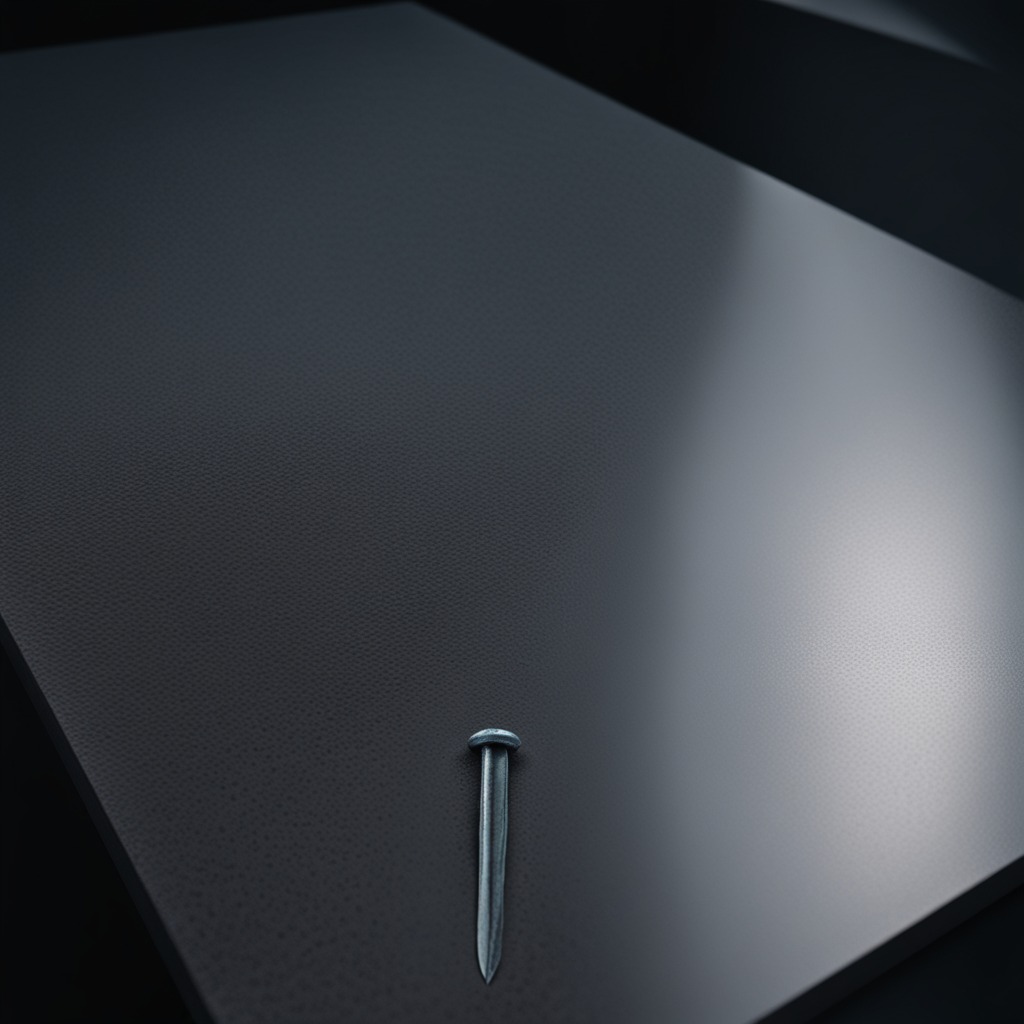
An iron nail is lying on a clean granite table inside a workshop at night dim ambient light soft shadows worn but